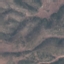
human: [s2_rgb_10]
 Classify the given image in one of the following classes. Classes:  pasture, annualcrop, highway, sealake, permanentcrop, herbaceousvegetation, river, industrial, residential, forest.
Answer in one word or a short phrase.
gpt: HerbaceousVegetation